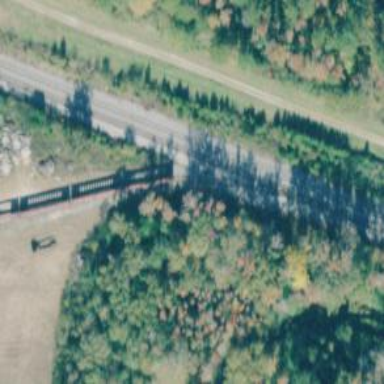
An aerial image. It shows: Lumber spur railway line for freight transport.